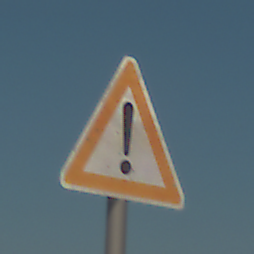
Verkehrszeichen: Gefahrenstelle
Umgebung: Outdoor, Beach
Tageszeit: SunriseSunset
Wetter: Clear
Licht: Natural
Jahreszeit: NotSpecified
Kontrast: HighContrast